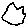
Label: hexagon